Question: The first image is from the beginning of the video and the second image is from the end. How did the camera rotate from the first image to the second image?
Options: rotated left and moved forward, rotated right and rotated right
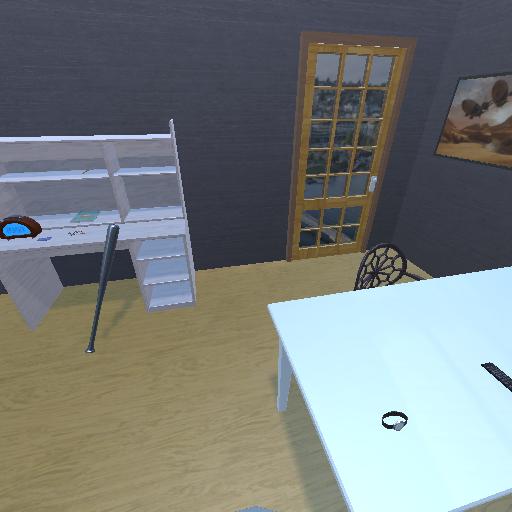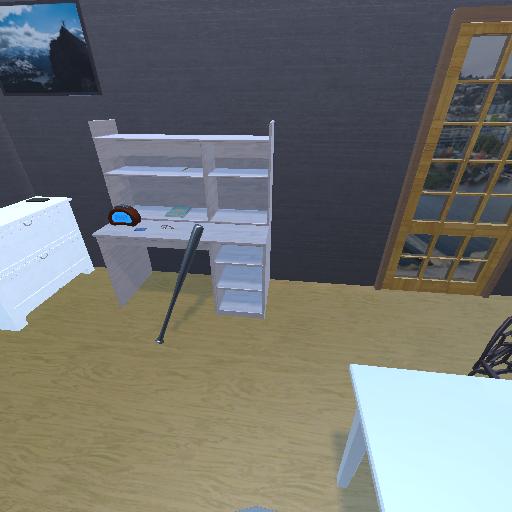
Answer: rotated left and moved forward